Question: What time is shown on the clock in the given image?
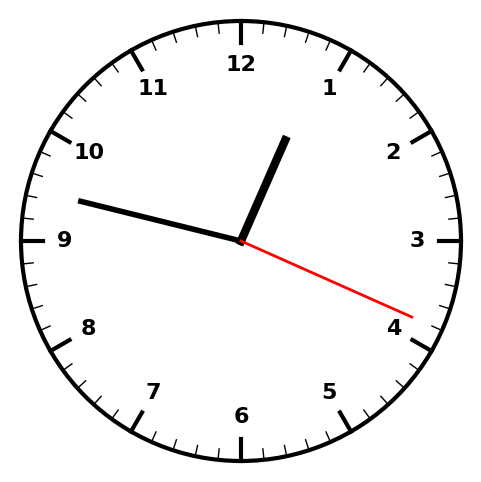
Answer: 12:47:19